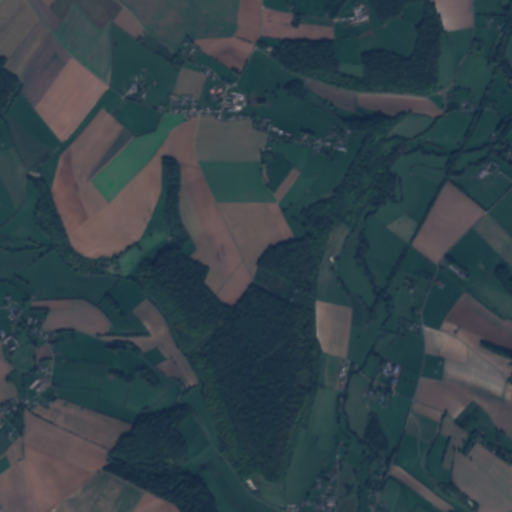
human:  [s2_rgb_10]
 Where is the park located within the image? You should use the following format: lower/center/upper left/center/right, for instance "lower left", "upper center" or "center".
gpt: The park is located in the upper center of the image.
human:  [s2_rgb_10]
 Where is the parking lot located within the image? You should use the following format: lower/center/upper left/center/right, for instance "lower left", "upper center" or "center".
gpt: The parking lot is located in the upper center of the image.
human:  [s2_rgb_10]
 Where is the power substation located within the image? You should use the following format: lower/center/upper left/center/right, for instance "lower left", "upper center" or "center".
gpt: The power substation is located in the upper center of the image.
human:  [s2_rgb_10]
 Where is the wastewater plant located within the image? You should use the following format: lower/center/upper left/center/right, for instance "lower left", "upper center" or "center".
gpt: The wastewater plant is located in the lower right of the image.
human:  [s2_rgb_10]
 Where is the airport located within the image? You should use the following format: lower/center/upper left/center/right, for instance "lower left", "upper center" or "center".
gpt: There is no airport in the image.